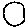
Label: circle